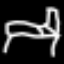
Label: bed